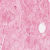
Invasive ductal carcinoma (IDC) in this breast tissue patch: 0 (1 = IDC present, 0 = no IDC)